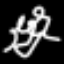
Label: squiggle